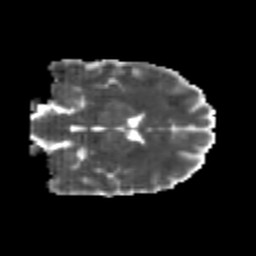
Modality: MD
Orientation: coronal
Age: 20
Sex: male
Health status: healthy
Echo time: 0.074 s